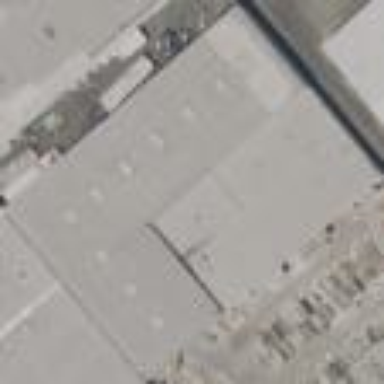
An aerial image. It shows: Warehouse building.